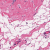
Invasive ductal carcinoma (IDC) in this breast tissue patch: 0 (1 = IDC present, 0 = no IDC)